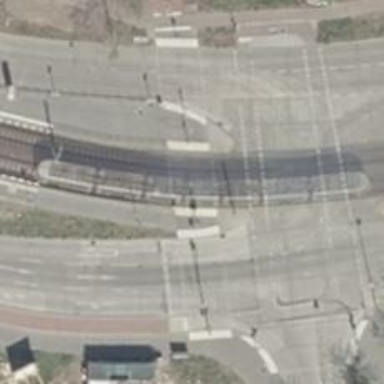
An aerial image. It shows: Tram crossing with traffic signals.